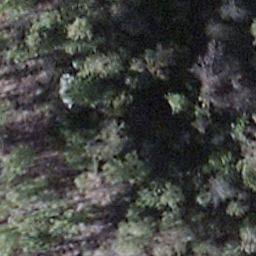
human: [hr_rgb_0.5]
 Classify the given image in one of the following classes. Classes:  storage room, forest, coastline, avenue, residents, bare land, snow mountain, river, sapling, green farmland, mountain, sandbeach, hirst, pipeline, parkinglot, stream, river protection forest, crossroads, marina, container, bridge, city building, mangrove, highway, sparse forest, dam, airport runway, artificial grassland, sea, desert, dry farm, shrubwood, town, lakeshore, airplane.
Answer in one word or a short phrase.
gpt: shrubwood